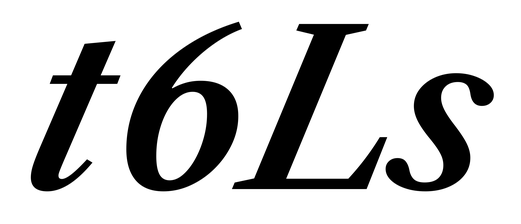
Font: LibreCaslonText-Italic_SemiBold_Italic